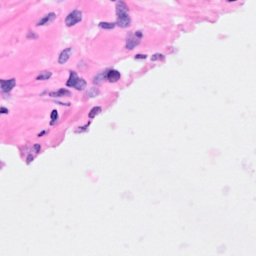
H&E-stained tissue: Breast